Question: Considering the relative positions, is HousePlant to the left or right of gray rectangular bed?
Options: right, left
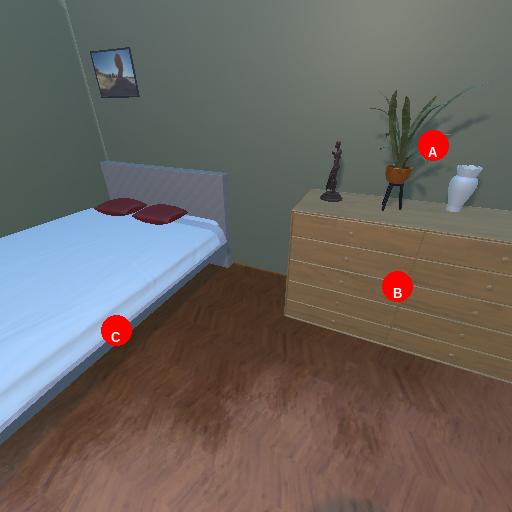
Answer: right